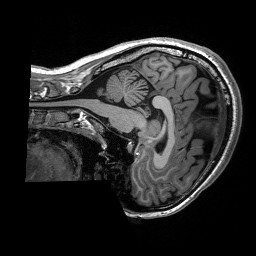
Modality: T1w
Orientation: sagittal
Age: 21
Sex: male
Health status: healthy
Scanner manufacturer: siemens
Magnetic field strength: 3 T
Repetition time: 2.53 s
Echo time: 0.00227 s